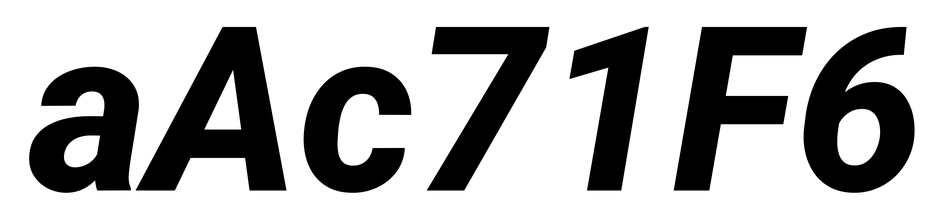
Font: Roboto-Italic_ExtraBold_Italic